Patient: sex M, age 68
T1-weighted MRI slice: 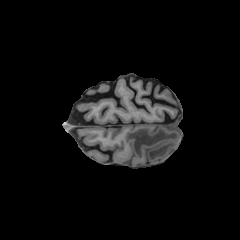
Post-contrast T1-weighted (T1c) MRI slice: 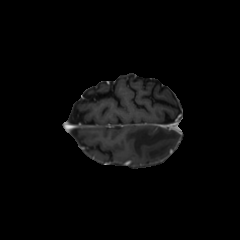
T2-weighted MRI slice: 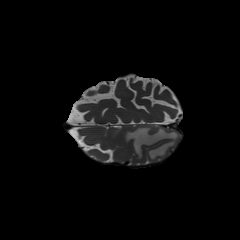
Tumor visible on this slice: yes
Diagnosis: Glioblastoma, IDH-wildtype
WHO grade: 4